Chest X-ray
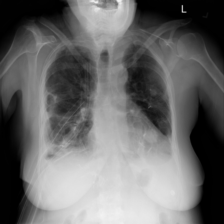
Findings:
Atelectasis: negative
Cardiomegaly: negative
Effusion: negative
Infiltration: negative
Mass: negative
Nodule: negative
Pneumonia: negative
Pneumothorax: positive
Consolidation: negative
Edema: negative
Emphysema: negative
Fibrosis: negative
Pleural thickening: negative
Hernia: negative